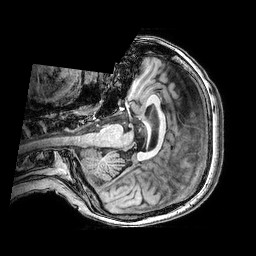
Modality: T1w
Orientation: axial
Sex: female
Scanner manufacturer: philips
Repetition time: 0.008061 s
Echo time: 0.00369 s